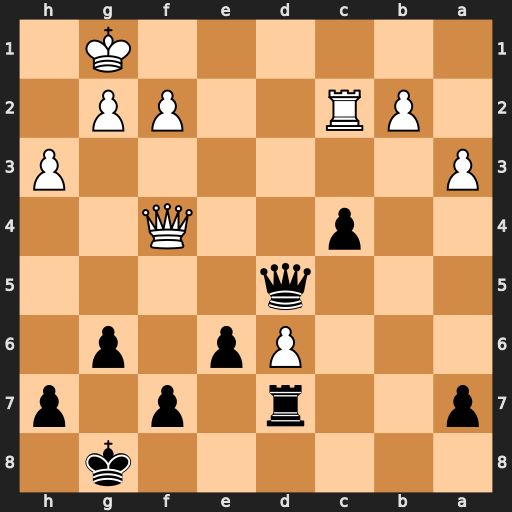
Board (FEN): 6k1/p2r1p1p/3Pp1p1/3q4/2p2Q2/P6P/1PR2PP1/6K1
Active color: b
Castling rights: -
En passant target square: -
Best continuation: Qd1+ Kh2 Qxc2